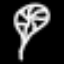
Label: leaf